Question: i'm trying to implement a Sublime 2 like scrolling bar with code preview in javascript / jquery.

Are there any plugins or code snippets out there which are trying to achieve the same?
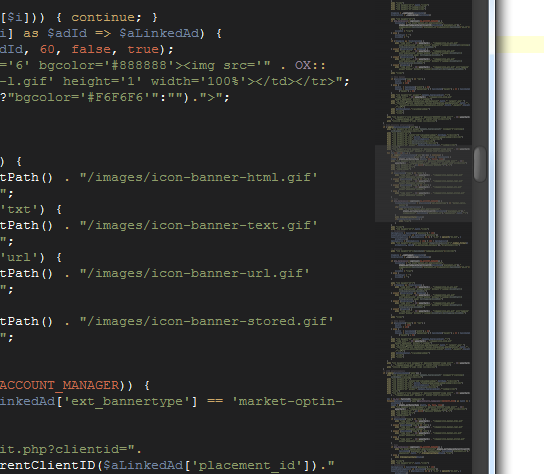
Answer: You can use this jQuery plugin: <URL>.